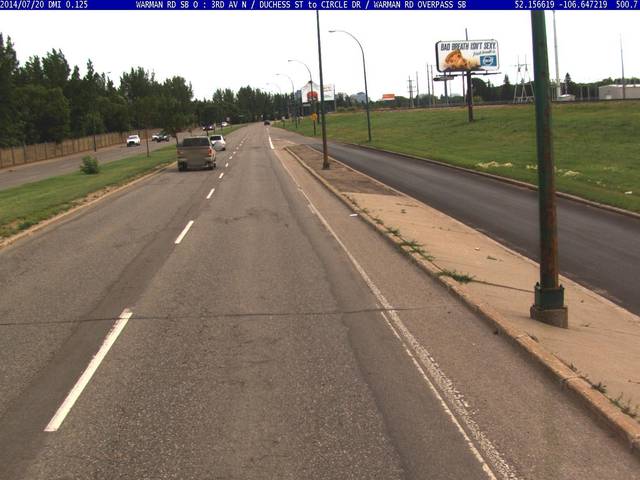
Region: Canada
Coordinates: 52.157, -106.647